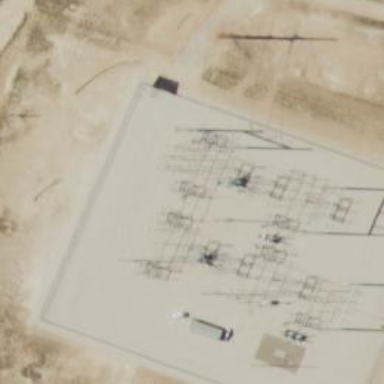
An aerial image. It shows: Transmission substation.